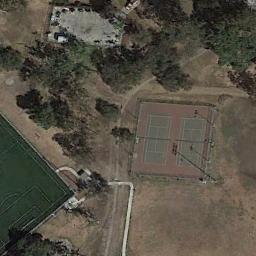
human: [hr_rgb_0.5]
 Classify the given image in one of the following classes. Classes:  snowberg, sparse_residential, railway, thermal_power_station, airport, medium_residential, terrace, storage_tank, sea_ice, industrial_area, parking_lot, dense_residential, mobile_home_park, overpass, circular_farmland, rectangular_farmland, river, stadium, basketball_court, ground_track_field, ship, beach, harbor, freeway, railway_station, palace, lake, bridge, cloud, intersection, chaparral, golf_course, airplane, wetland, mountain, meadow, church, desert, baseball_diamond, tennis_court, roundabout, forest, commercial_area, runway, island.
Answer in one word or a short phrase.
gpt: tennis_court